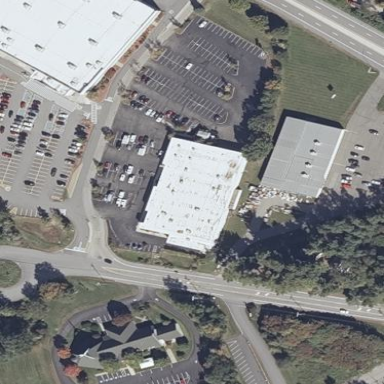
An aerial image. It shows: Retail building.